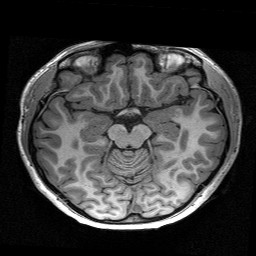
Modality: T1w
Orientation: coronal
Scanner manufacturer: siemens
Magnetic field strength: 3 T
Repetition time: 2.53 s
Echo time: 0.00267 s